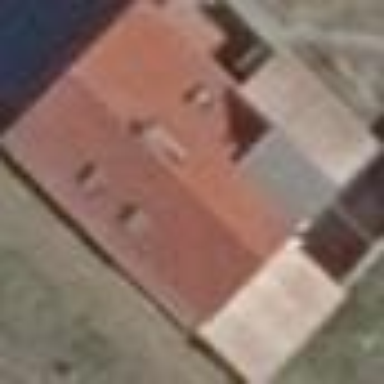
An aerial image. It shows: Simple and straightforward house.